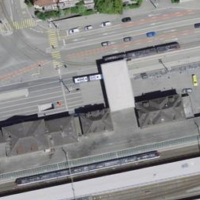
EUNIS habitat code: 57
Species observed at this site:
Streptopelia decaocto
Corvus corone
Columba livia
Passer domesticus